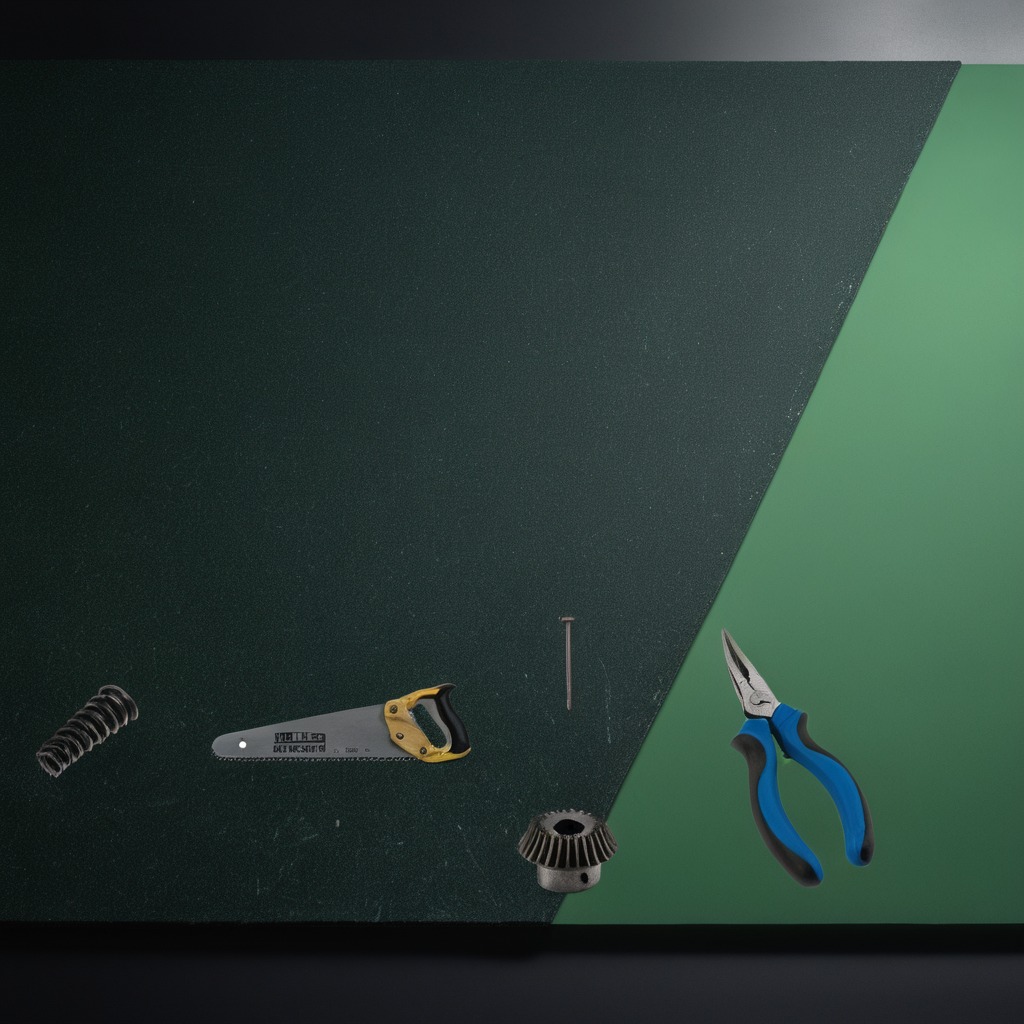
A steel gear with teeth, an iron nail, pliers, a coiled metal spring, and a handheld metal saw are lying on a clean granite tabletop covered with a green rubber mat inside a workshop at night dim ambient light soft shadows worn but beneath the mat